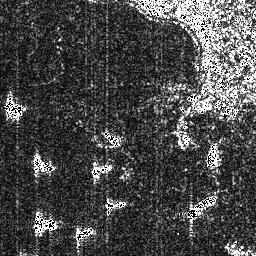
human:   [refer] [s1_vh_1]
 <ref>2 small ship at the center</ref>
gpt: <box>[[34, 62, 43, 69, 0]], [[38, 50, 47, 57, 0]]</box>

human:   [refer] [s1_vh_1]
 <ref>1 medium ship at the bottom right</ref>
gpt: <box>[[71, 74, 85, 85, 0]]</box>

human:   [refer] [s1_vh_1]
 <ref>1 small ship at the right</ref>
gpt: <box>[[79, 54, 85, 65, 0]]</box>